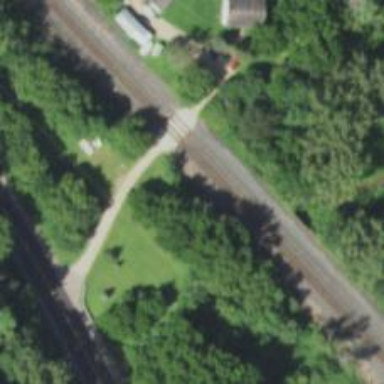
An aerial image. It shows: Railway level crossing.